Question: I am using the <URL> in my website. Using this chart I am creating differnt reports. If it has only one value, it does not display the chart value. But I want to display that single value in Line Chart by default.
With the common Google Line chart I set the "'pointSize': 3" and I solved the problem, but with image api, I dont know if it is posible
this is my example of the chart with only one value:
<URL>

Anyone knows how to do something like that?
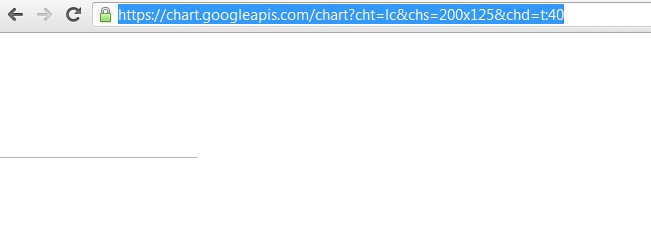
Answer: If I understood well you should try adding something like this:
&chm=o,,0,,5.0
<URL>